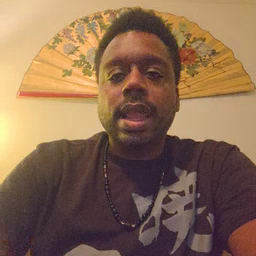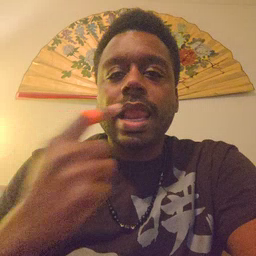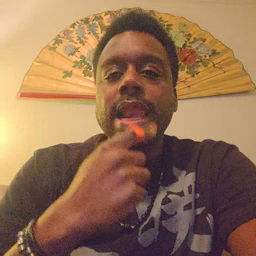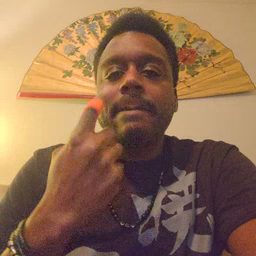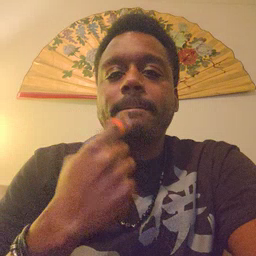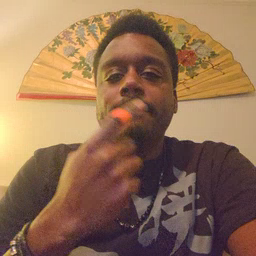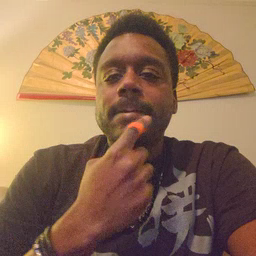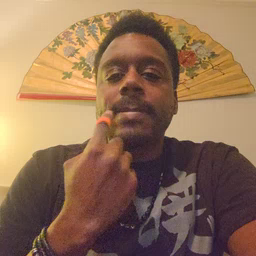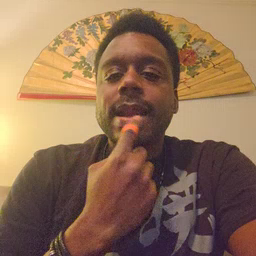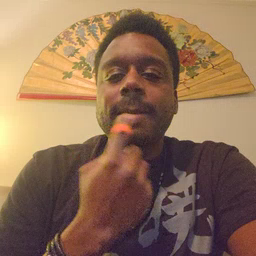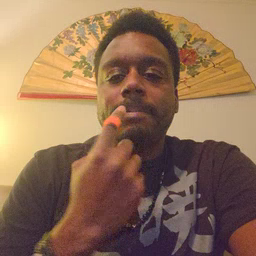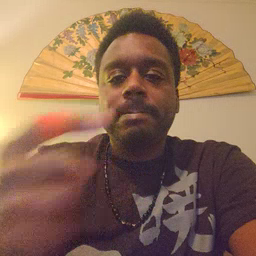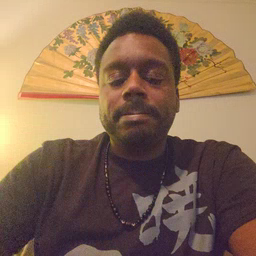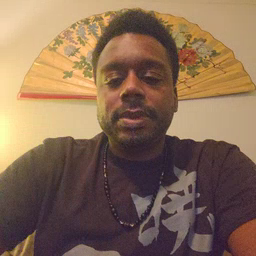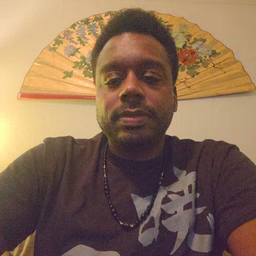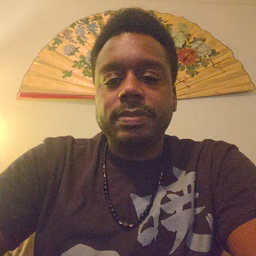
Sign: lips